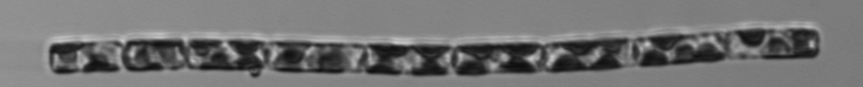
Label: Guinardia_delicatula